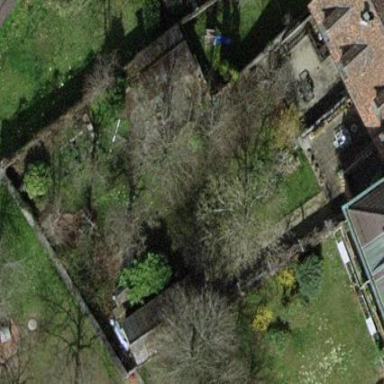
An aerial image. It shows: Garden surrounded by fence.